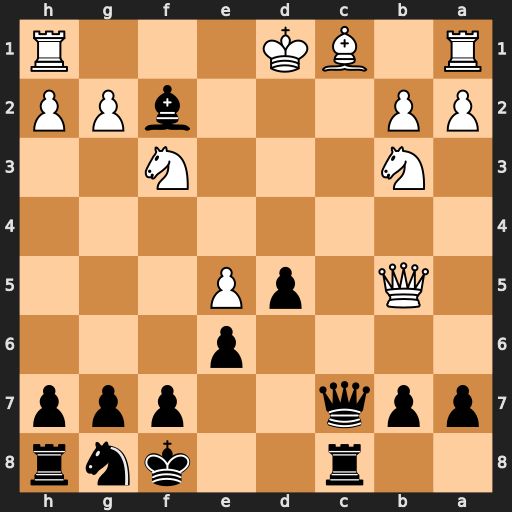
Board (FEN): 2r2knr/ppq2ppp/4p3/1Q1pP3/8/1N3N2/PP3bPP/R1BK3R
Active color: b
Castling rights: -
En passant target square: -
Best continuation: Qc2#